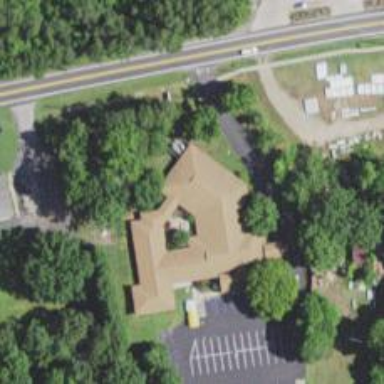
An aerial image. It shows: Healthcare clinic.